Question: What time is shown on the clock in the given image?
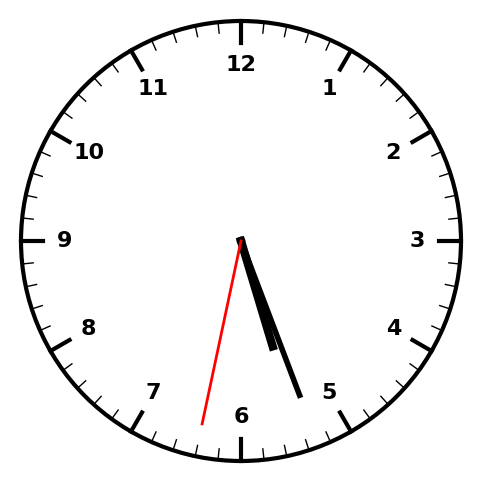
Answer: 05:26:32